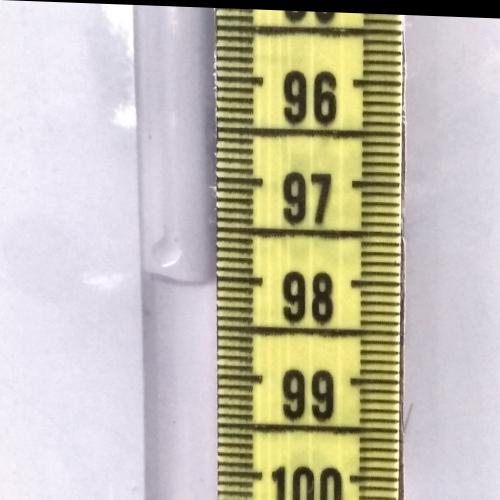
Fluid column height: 98.0 cm